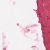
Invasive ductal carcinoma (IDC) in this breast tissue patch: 0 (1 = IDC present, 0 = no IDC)